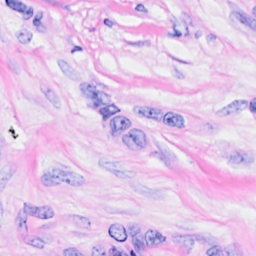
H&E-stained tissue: Breast